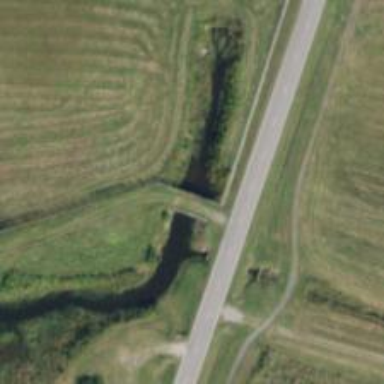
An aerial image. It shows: Canal.